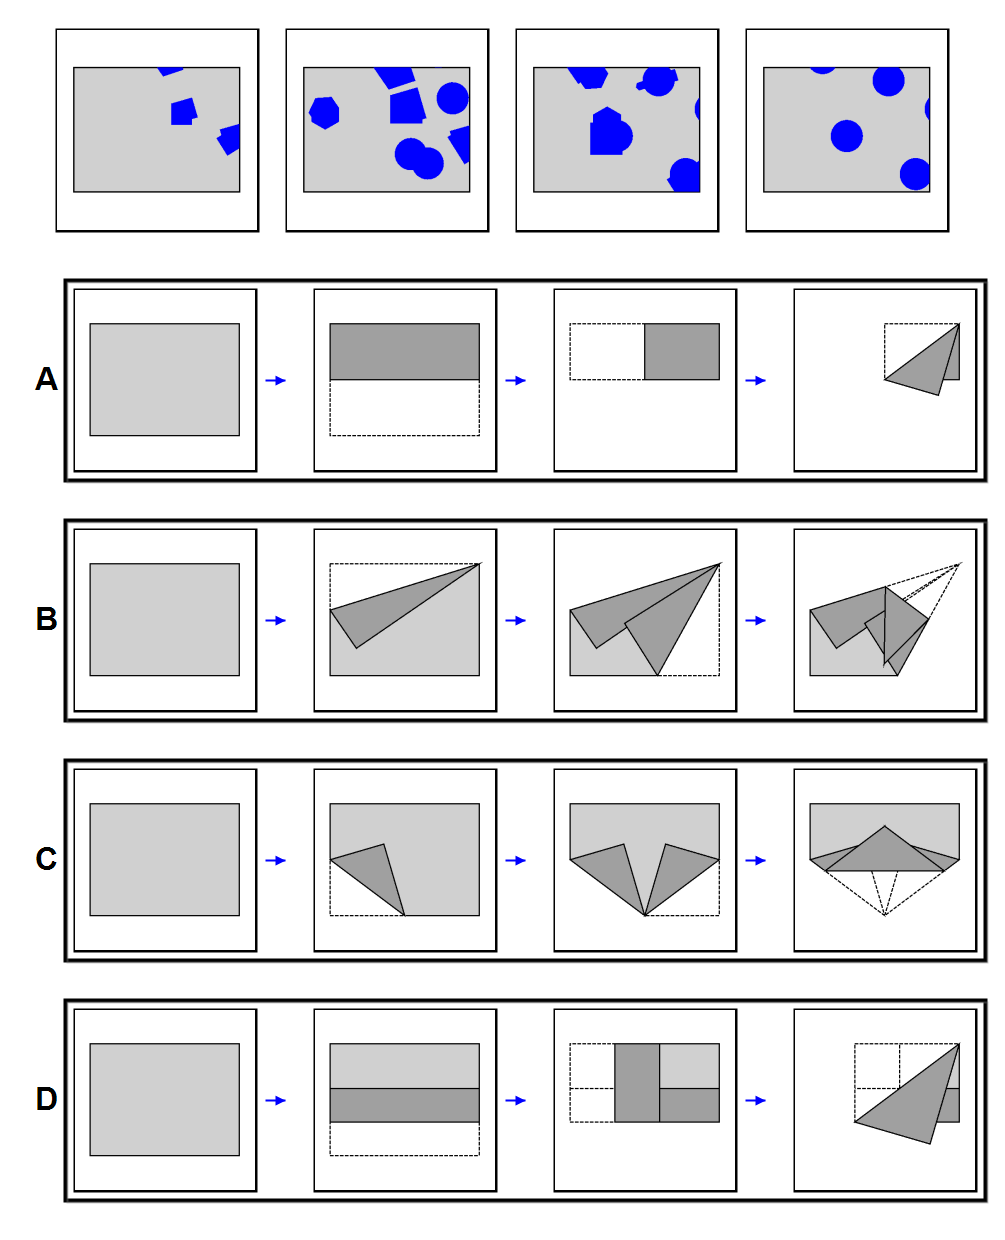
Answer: B